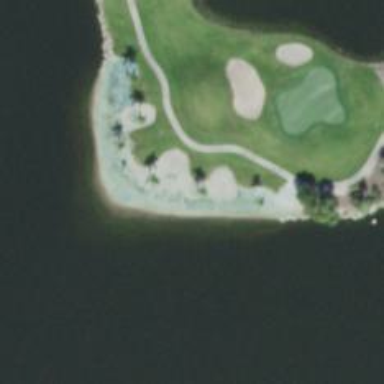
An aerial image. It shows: Path for both roads and golfers.